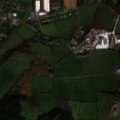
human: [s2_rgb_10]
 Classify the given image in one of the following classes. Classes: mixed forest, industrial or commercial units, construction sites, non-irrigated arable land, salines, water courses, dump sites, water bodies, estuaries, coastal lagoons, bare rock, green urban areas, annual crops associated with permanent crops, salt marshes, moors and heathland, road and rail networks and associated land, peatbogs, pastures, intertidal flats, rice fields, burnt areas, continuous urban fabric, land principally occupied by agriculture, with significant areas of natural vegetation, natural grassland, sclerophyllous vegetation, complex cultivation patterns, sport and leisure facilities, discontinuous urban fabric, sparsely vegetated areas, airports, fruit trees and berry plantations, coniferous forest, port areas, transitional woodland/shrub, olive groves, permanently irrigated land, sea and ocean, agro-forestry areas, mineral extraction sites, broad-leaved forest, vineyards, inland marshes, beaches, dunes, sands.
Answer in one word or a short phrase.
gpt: discontinuous urban fabric, pastures, mixed forest